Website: walmart
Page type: customer-info-address
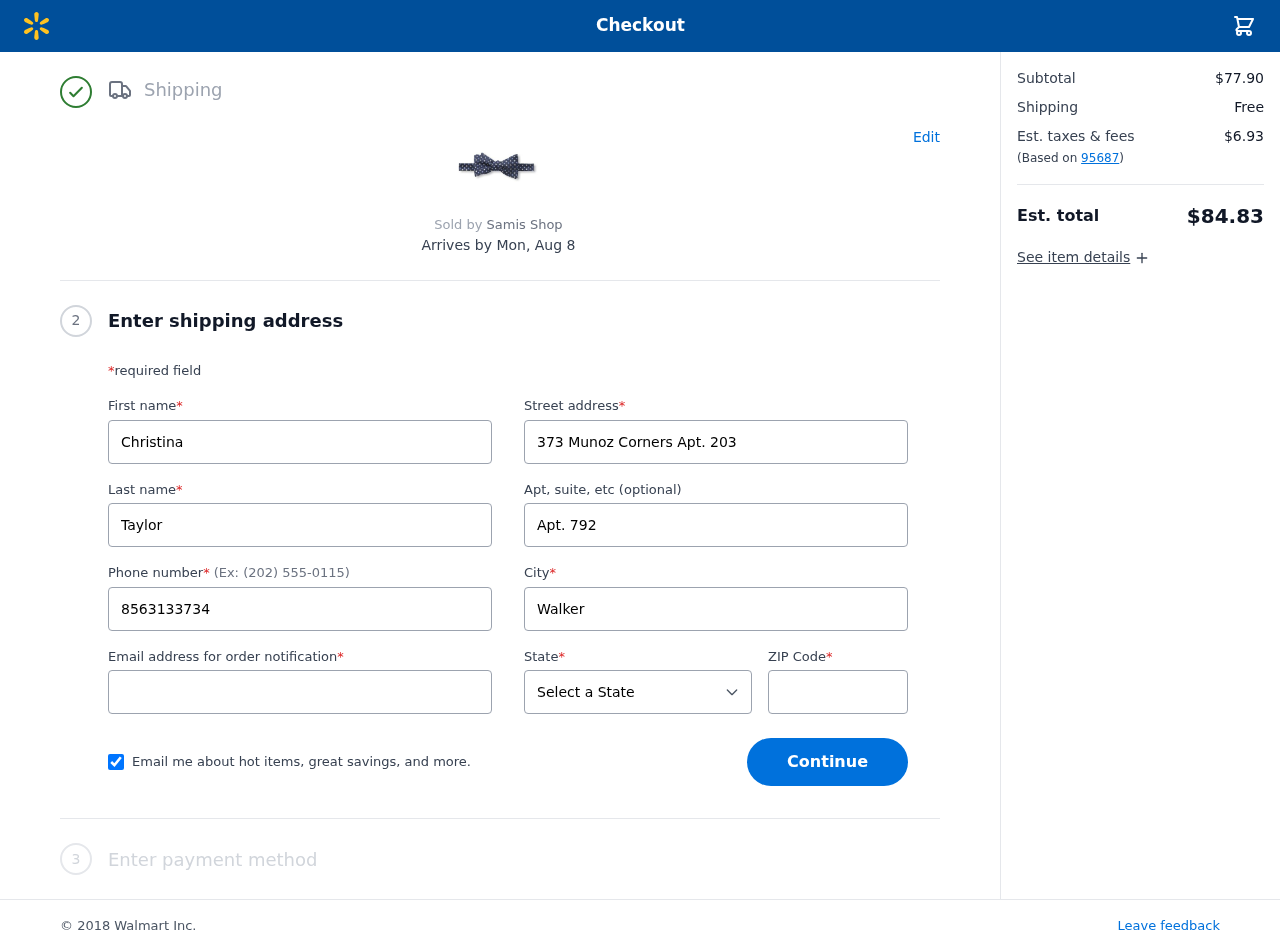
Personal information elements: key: PII_CITY
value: Walkerfort
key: PII_EMAIL
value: ctaylor@hotmail.com
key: PII_FIRSTNAME
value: Christina
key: PII_LASTNAME
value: Taylor
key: PII_PHONE
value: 8563133734
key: PII_POSTCODE
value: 95687
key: PII_STATE
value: Wisconsin
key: PII_STREET
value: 373 Munoz Corners Apt. 203
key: PII_STREET2
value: Apt. 792
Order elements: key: ORDER_DELIVERY_DATE
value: Mon, Aug 8
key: ORDER_SUBTOTAL
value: $77.90
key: ORDER_SHIPPING_COST
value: Free
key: ORDER_TAX
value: $6.93
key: ORDER_TOTAL
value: $84.83